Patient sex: M
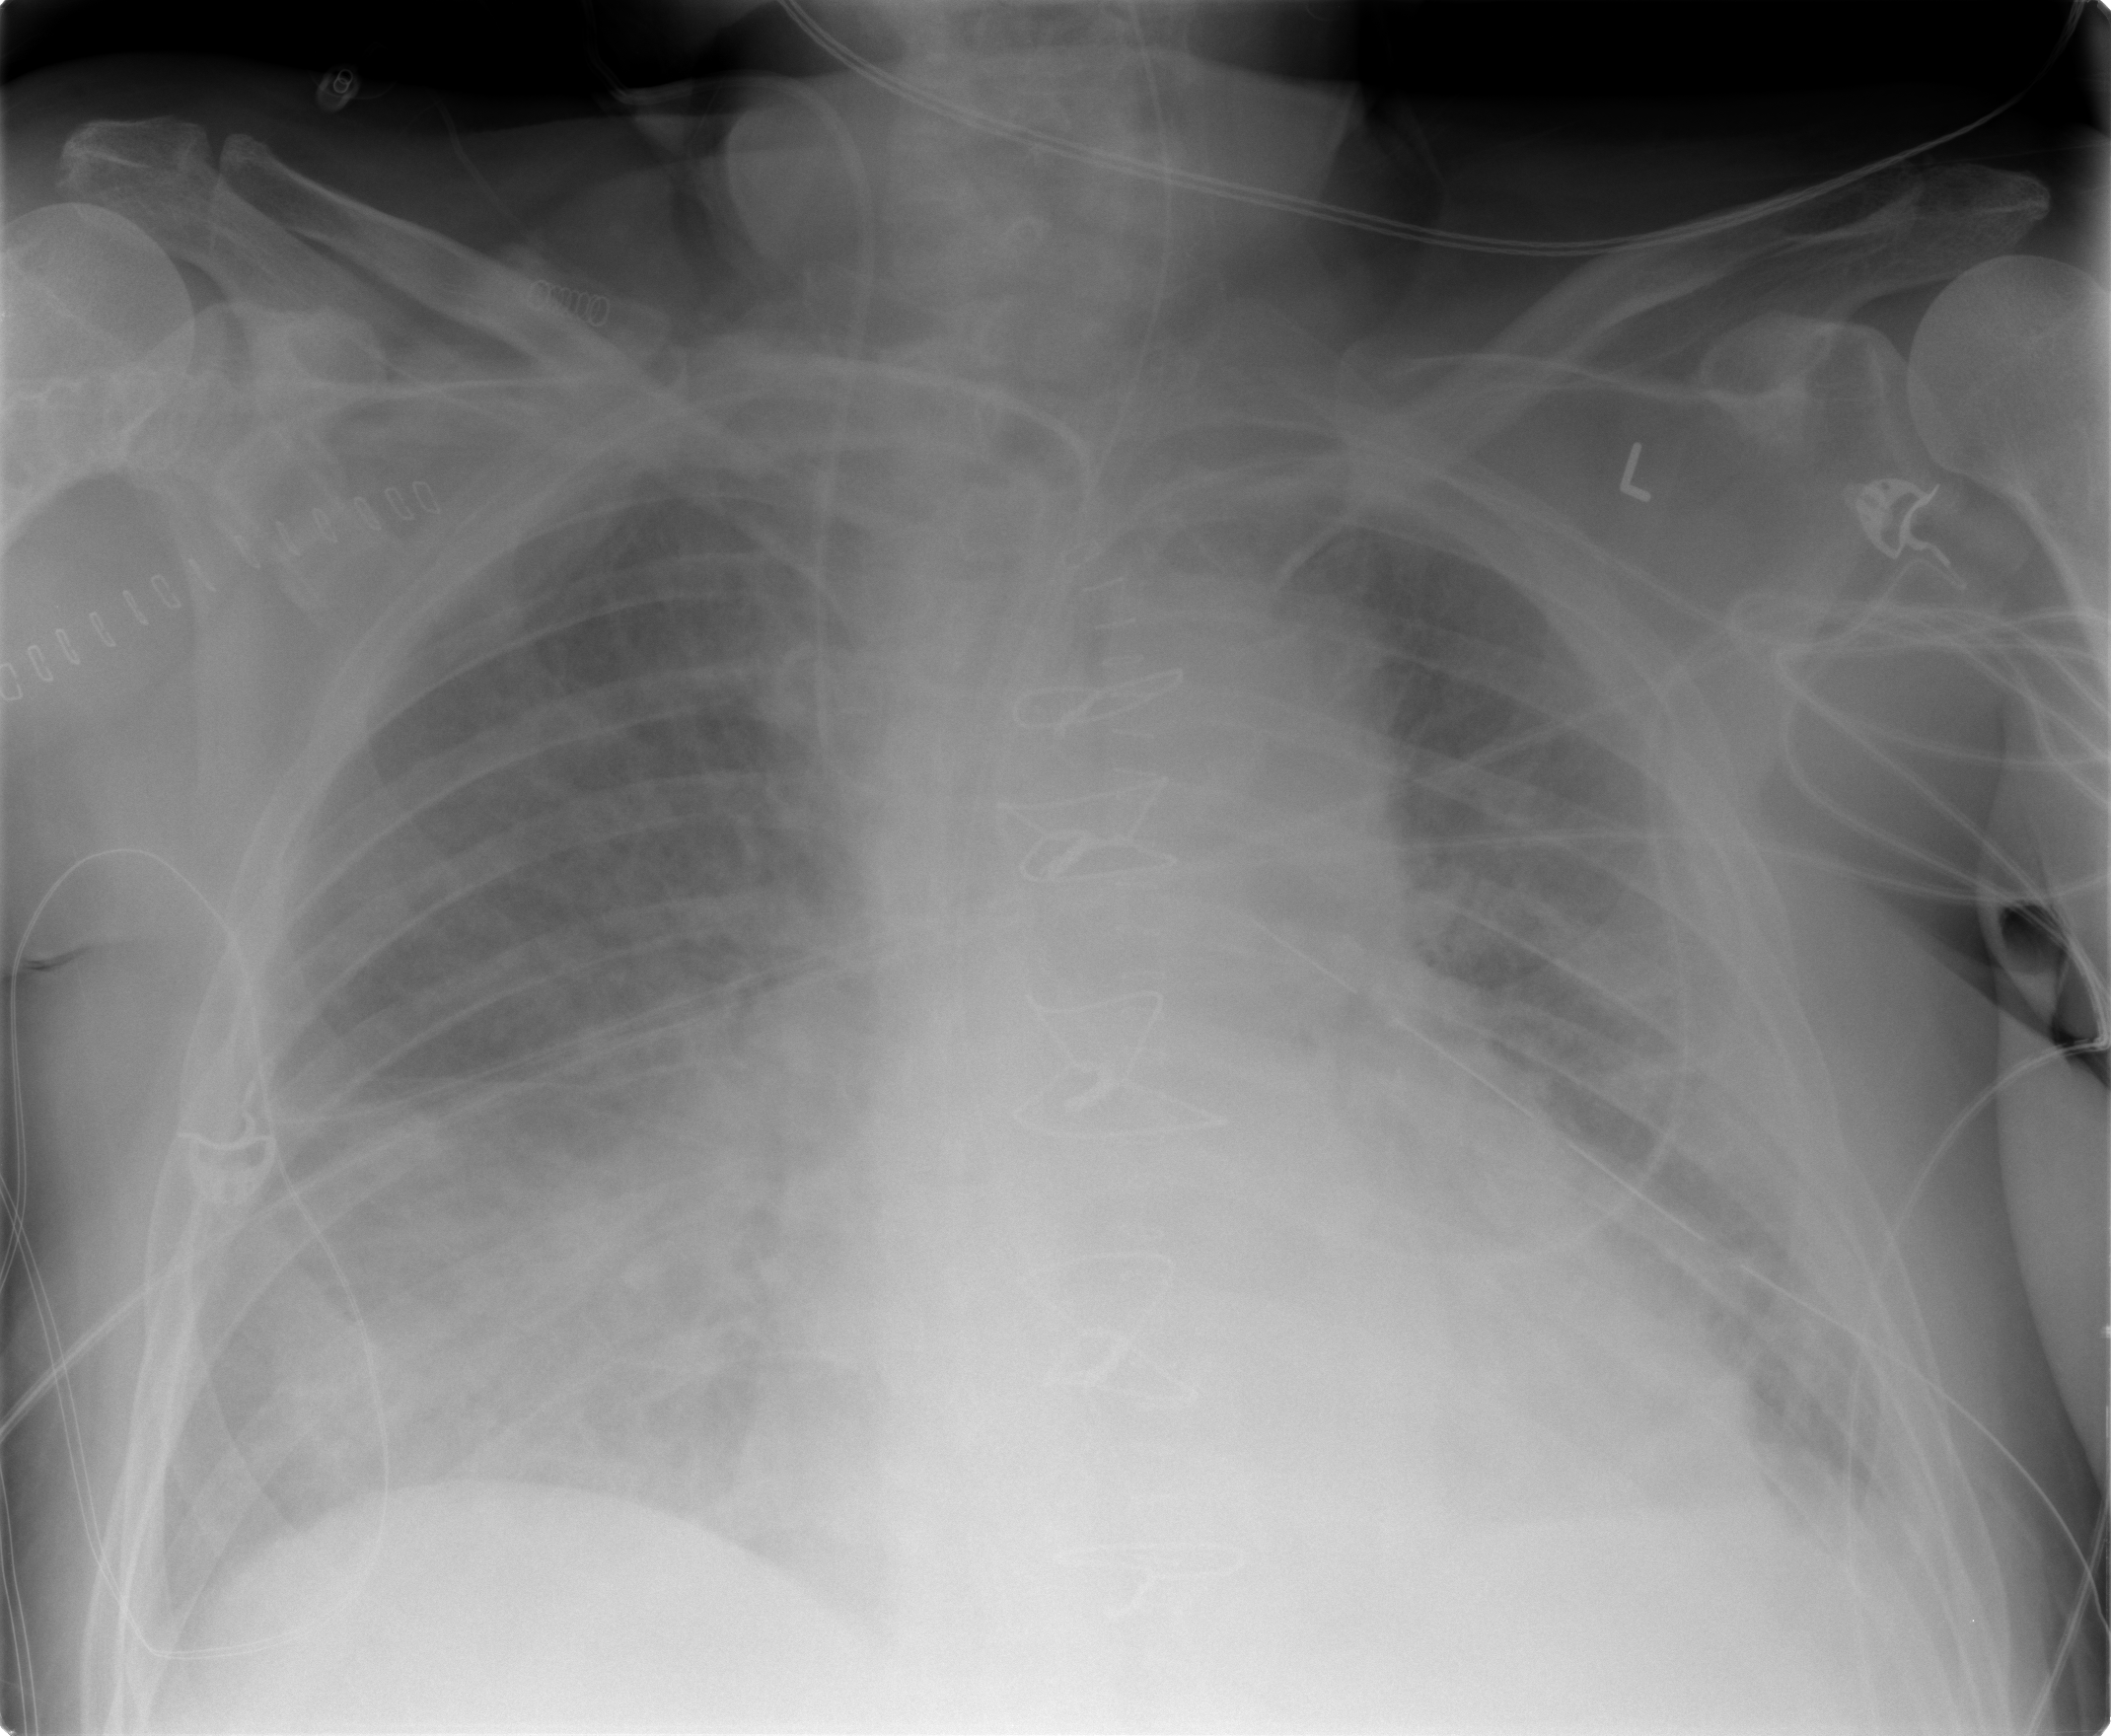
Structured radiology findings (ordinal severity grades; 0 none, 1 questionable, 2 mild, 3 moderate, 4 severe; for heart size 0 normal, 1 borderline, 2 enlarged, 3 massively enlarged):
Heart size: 2
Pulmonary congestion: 3
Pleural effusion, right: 2
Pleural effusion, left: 2
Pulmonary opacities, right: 3
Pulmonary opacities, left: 3
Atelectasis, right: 2
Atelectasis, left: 2